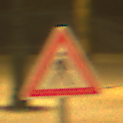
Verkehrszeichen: FussgaengerLinks
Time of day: Night
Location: Outdoor (Urban)
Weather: Clear
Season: NotSpecified
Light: Artificial